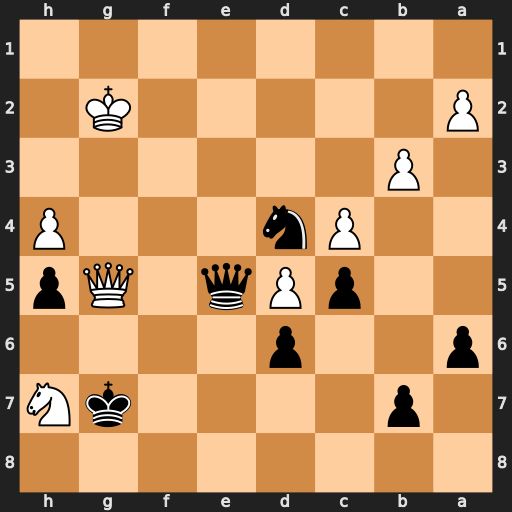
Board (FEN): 8/1p4kN/p2p4/2pPq1Qp/2Pn3P/1P6/P5K1/8
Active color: b
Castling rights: -
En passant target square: -
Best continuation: Kxh7 Qxe5 dxe5